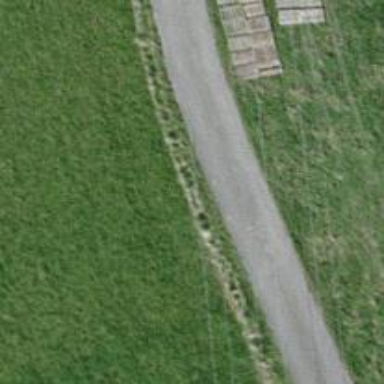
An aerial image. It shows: Unclassified road with asphalt surface.